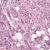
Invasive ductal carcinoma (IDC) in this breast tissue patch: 1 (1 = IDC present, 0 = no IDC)